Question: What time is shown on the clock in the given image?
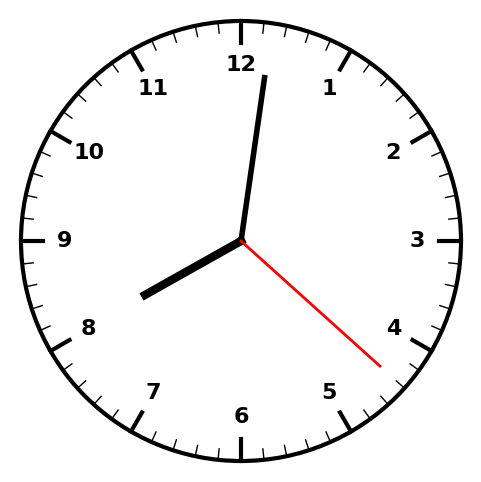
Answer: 08:01:22